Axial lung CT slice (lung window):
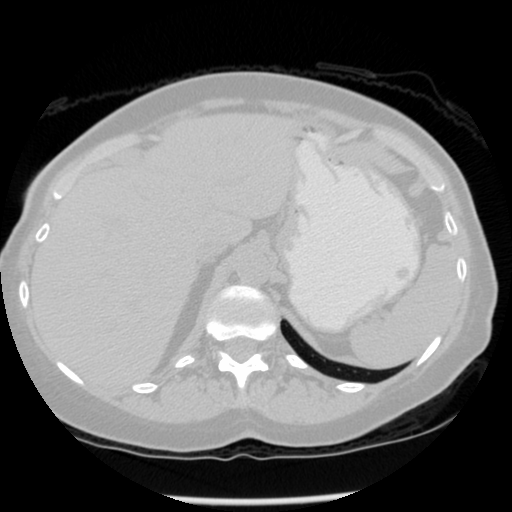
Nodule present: no